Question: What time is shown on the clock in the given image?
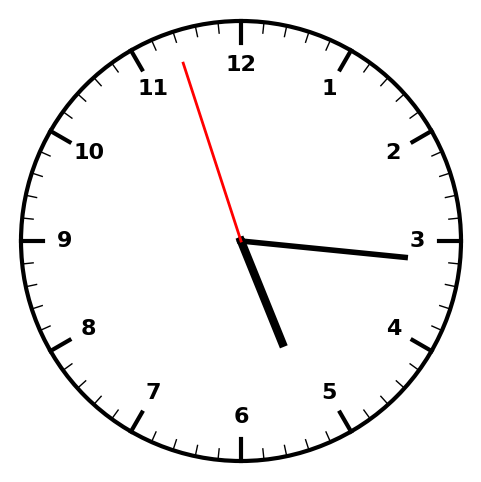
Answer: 05:15:57